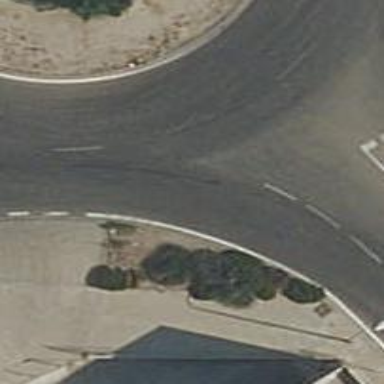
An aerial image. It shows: Secondary road made of asphalt leading to roundabout.